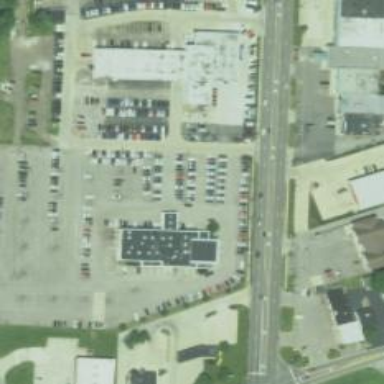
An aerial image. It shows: Retail area.